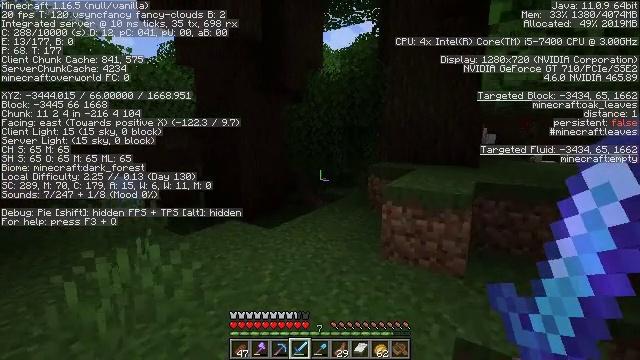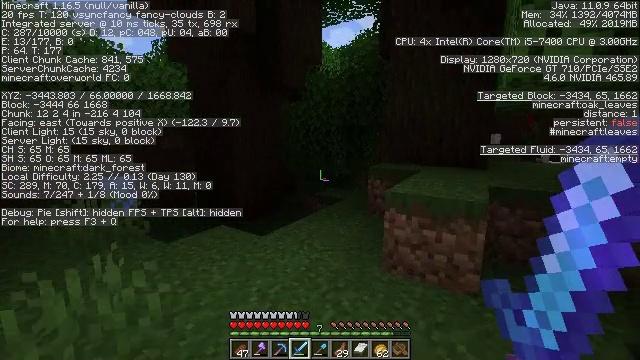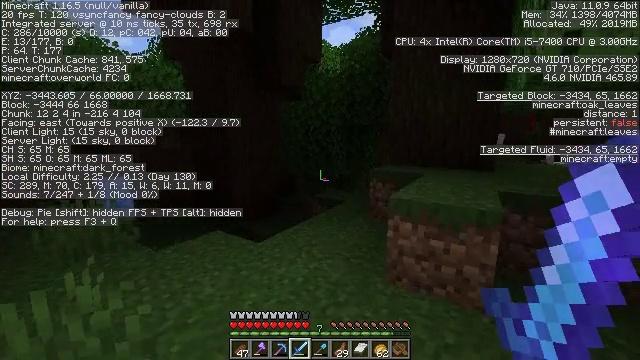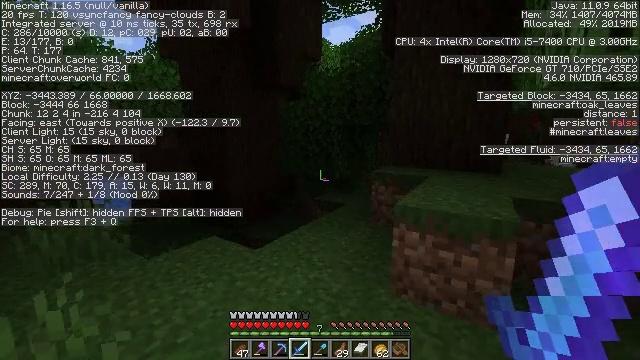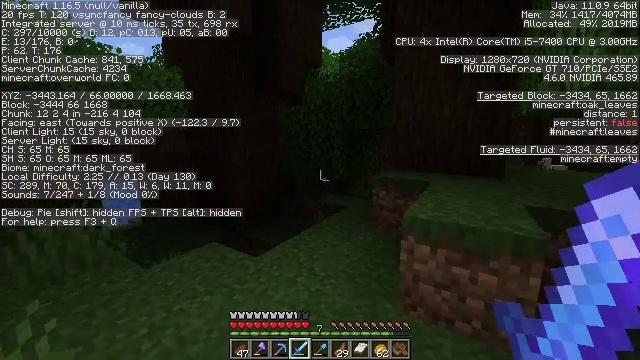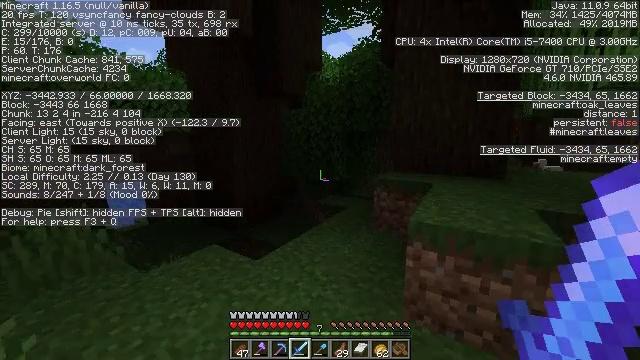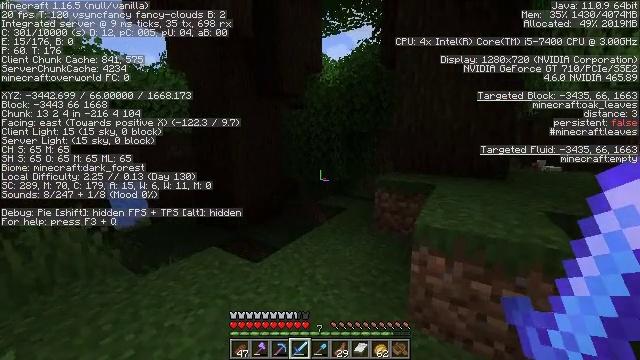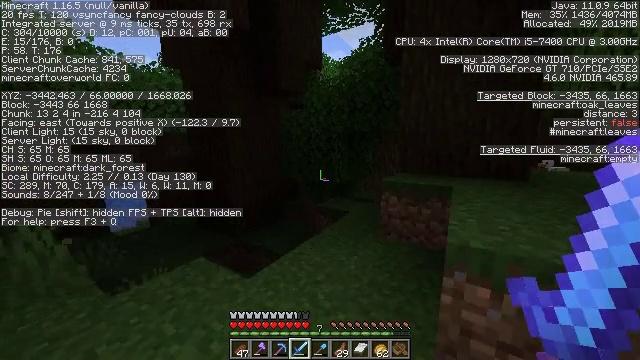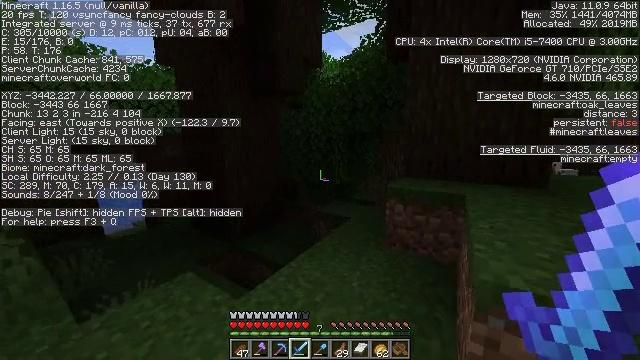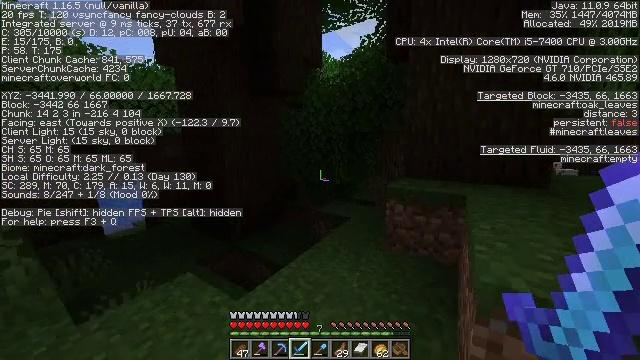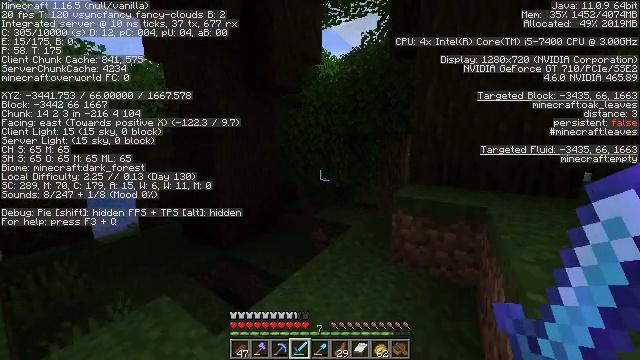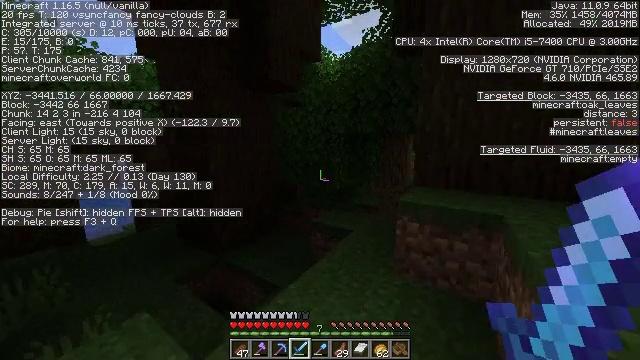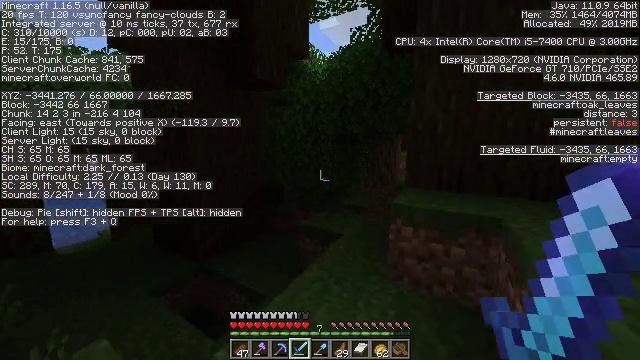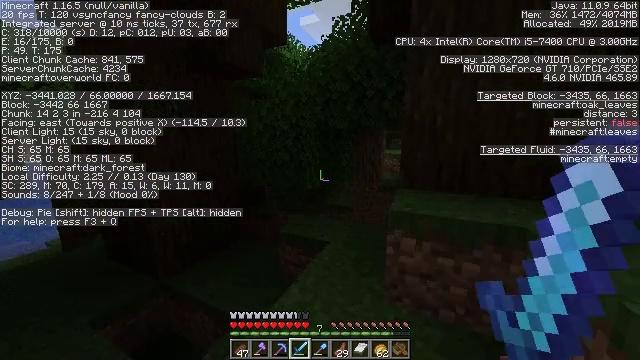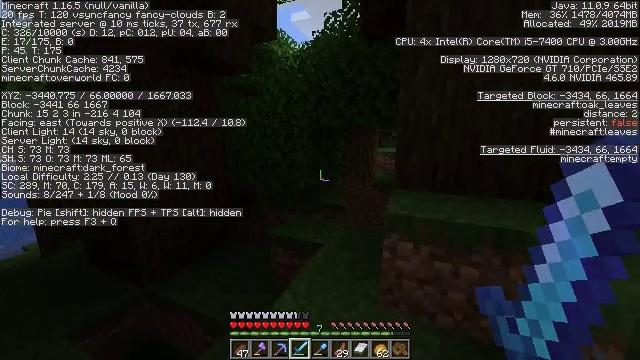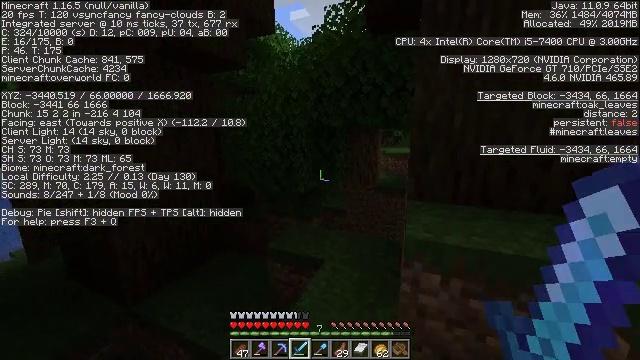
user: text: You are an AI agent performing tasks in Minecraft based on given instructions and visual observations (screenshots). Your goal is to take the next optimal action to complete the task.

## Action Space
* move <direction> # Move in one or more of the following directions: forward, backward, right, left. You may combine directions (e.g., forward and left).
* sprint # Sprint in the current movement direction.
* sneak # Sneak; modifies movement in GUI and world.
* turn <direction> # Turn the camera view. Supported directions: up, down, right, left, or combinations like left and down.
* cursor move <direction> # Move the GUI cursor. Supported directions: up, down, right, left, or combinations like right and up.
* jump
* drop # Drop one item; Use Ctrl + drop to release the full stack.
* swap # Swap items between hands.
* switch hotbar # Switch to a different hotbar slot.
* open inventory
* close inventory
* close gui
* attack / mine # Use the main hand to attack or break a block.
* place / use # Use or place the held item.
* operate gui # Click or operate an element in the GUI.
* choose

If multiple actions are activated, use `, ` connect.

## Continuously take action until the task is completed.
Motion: motion action
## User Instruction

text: Kill the sheep.
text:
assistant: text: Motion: move forward
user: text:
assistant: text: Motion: move forward
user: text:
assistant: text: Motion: move forward, sprint
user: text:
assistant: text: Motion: move forward, sprint
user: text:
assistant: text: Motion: move forward, sprint
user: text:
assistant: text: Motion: move forward, sprint
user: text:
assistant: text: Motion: move forward, sprint
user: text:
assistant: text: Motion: move forward
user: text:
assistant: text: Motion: move forward
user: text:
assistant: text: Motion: move forward
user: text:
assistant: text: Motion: move forward
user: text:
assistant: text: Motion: move forward, turn right
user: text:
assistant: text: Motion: move forward, turn right
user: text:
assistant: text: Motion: move forward, turn right
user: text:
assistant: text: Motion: move forward
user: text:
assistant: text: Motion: move forward, turn right
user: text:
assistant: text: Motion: move forward, turn right
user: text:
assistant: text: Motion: move forward, turn right
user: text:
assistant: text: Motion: move forward, turn right
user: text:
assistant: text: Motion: move forward
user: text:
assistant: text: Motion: move forward
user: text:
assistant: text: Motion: move forward
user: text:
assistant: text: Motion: move forward, turn right
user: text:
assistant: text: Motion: no_op
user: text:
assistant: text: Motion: no_op
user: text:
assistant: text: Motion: no_op
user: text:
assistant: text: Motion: no_op
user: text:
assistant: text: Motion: no_op
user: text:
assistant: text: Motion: no_op
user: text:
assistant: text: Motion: no_op